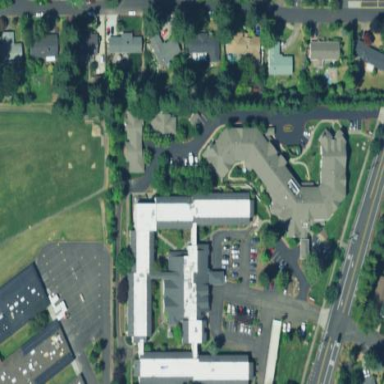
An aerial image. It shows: Building.